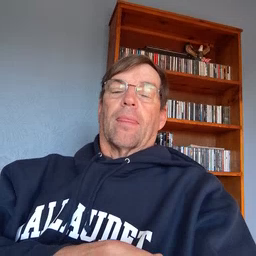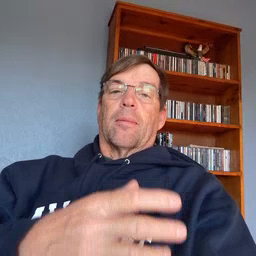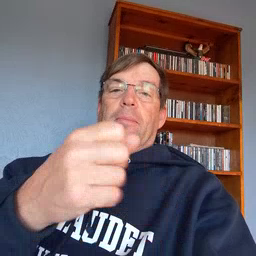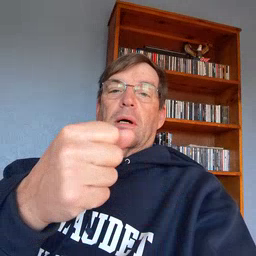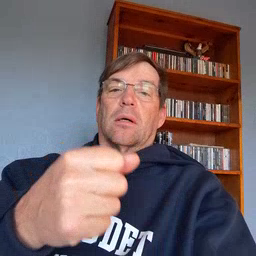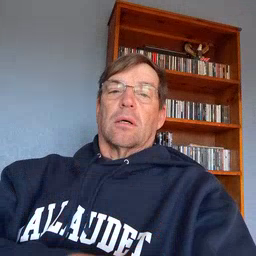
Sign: milk